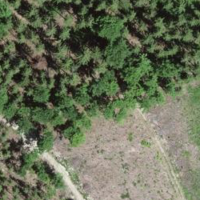
EUNIS habitat code: 44
Species observed at this site:
Cardamine heptaphylla